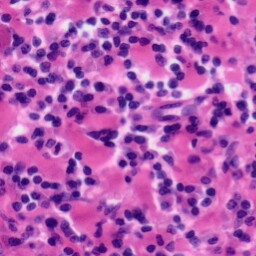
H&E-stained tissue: Tonsil